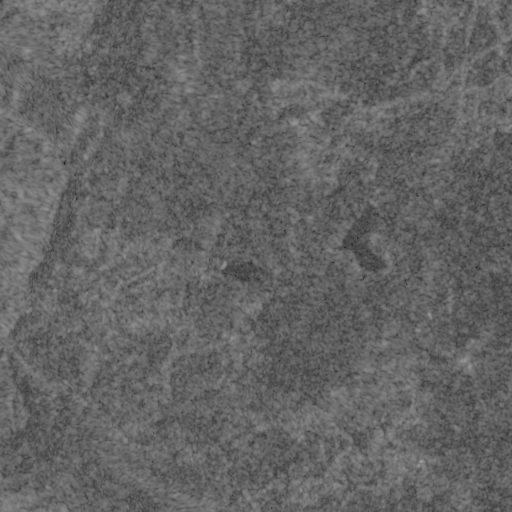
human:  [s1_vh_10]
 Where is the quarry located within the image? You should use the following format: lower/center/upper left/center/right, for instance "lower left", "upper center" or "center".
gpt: The quarry is located in the lower right of the image.
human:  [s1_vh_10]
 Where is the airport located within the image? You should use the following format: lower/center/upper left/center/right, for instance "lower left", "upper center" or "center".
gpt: There is no airport in the image.

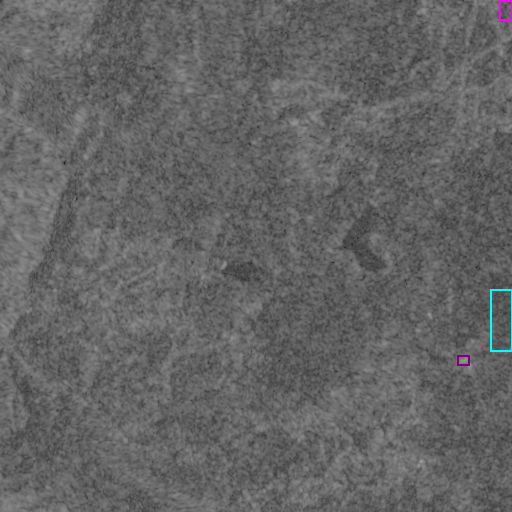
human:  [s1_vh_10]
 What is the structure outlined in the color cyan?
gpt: The structure outlined in cyan is a crop field.
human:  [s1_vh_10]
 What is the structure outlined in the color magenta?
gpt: The structure outlined in magenta is a park.
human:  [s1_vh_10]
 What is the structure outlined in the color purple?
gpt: The structure outlined in purple is a quarry.
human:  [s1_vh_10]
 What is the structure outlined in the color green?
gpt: There is no green outline.